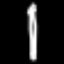
Label: pencil